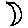
Label: moon